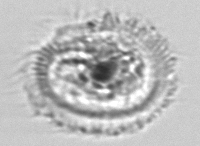
Label: Pleuronema